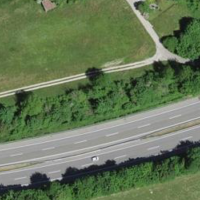
EUNIS habitat code: 57
Species observed at this site:
Linaria vulgaris